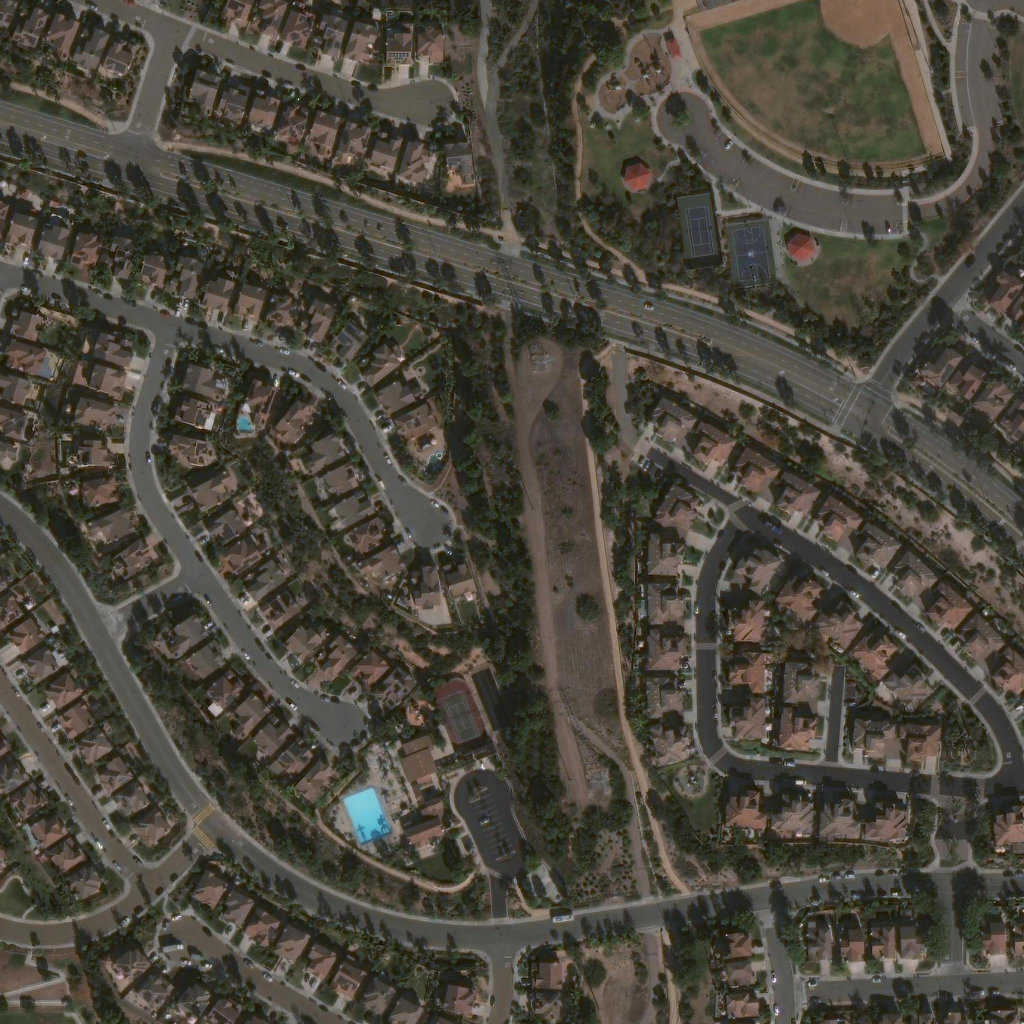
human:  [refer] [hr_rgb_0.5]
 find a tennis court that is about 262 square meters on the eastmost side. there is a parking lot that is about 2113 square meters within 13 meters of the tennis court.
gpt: <box>[[66, 20, 69, 25, 0]]</box>

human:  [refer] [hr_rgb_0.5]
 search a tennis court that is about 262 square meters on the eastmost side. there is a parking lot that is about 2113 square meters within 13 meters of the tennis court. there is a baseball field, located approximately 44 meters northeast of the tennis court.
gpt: <box>[[66, 20, 69, 25, 0]]</box>

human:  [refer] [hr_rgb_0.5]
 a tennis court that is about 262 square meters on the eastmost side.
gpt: <box>[[66, 20, 69, 25, 0]]</box>

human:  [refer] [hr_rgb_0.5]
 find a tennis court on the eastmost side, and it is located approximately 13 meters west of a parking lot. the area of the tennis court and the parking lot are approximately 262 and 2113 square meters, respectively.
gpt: <box>[[66, 20, 69, 25, 0]]</box>